Question: I am using Spring 4.
My form contains the following variables:
'''
@NotNull
@Email
private String email;
@NotNull
private String firstName;
@NotNull
private String lastName;
@Digits(fraction = 0, integer = 10)
private String phoneNo;
@NotNull
private String role;
'''
My controller:
'''
@Controller
@RequestMapping("/user")
public class UserController {
@RequestMapping(value = "/add", method = RequestMethod.POST)
public ModelAndView add(@ModelAttribute("user") @Valid UserBean user, BindingResult result) {
String message;
if (result.hasErrors() && user != null)
return new ModelAndView("userAdd");
else {
userService.addUser(user);
message = "Successfully added user";
}
return new ModelAndView("success", "message", message);
}
@RequestMapping(value = "/register")
public ModelAndView register(@ModelAttribute("user") UserBean user, BindingResult result) {
List<String> roles = new ArrayList<String>();
roles.add("Receiver");
roles.add("Resolver");
roles.add("Logger");
Map<String, List<String>> model = new HashMap<String, List<String>>();
model.put("roles", roles);
return new ModelAndView("userAdd", "model", model);
}
}
'''
My jsp:
'''
<c:url var="userAdd" value="user/add.do" />
<sf:form method="post" action="${userAdd}" modelAttribute="user">
<table>
<tr>
<td>First Name</td>
<td><sf:input path="firstName" /><br /> <sf:errors
path="firstName" cssClass="error" /></td>
</tr>
<tr>
<td>Last Name</td>
<td><sf:input path="lastName" /><br /> <sf:errors
path="lastName" cssClass="error" /></td>
</tr>
<tr>
<td>Email</td>
<td><sf:input path="email" /><br /> <sf:errors
path="email" cssClass="error" /></td>
</tr>
<tr>
<td>Phone No.</td>
<td><sf:input path="phoneNo" /><br /> <sf:errors
path="phoneNo" cssClass="error" /></td>
</tr>
<tr>
<td>Role</td>
<td><sf:select path="role" items="${model.roles}" /><br /> <sf:errors
path="role" cssClass="error" /></td>
</tr>
<tr>
<td><input type="submit" value="Submit" /></td>
</tr>
</table>
</sf:form>
'''
When I leave the the inputs blank, the form does not validate and does not throw any error. The 'BindingResult' does not have any errors in it.
My libraries are:

My 'dispatcher-serlvet.xml' is:
'''
<?xml version="1.0" encoding="UTF-8"?>
<beans xmlns="http://www.springframework.org/schema/beans"
xmlns:xsi="http://www.w3.org/2001/XMLSchema-instance" xmlns:context="http://www.springframework.org/schema/context"
xmlns:mvc="http://www.springframework.org/schema/mvc"
xsi:schemaLocation="http://www.springframework.org/schema/mvc http://www.springframework.org/schema/mvc/spring-mvc.xsd
http://www.springframework.org/schema/beans http://www.springframework.org/schema/beans/spring-beans.xsd
http://www.springframework.org/schema/context http://www.springframework.org/schema/context/spring-context.xsd">
<!-- Scans for annotated @Controllers in the classpath -->
<context:component-scan base-package="com.mj.cchp.controller">
<context:include-filter type="annotation"
expression="org.springframework.stereotype.Controller" />
</context:component-scan>
<bean id="myBeansValidator"
class="org.springframework.validation.beanvalidation.LocalValidatorFactoryBean" />
<mvc:annotation-driven validator="myBeansValidator" />
<bean id="viewResolver"
class="org.springframework.web.servlet.view.InternalResourceViewResolver">
<property name="prefix">
<value>/WEB-INF/pages/</value>
</property>
<property name="suffix">
<value>.jsp</value>
</property>
</bean>
</beans>
'''
My 'applicationContext' is:
'''
<?xml version="1.0" encoding="UTF-8"?>
<beans xmlns="http://www.springframework.org/schema/beans"
xmlns:xsi="http://www.w3.org/2001/XMLSchema-instance" xmlns:context="http://www.springframework.org/schema/context"
xsi:schemaLocation="http://www.springframework.org/schema/beans http://www.springframework.org/schema/beans/spring-beans.xsd
http://www.springframework.org/schema/context http://www.springframework.org/schema/context/spring-context.xsd">
<!-- Scans for annotated @Controllers in the classpath -->
<context:component-scan base-package="com.mj.cchp">
<context:exclude-filter type="annotation"
expression="org.springframework.stereotype.Controller" />
</context:component-scan>
<bean id="dataSource"
class="org.springframework.jdbc.datasource.DriverManagerDataSource">
<property name="driverClassName" value="com.ibm.db2.jcc.DB2Driver" />
<property name="url" value="jdbc:db2://172.16.2.181:60000/CCHP" />
<property name="username" value="db2inst1" />
<property name="password" value="db2inst1" />
</bean>
</beans>
'''
My 'web.xml' is:
'''
<?xml version="1.0" encoding="UTF-8"?>
<web-app xmlns:xsi="http://www.w3.org/2001/XMLSchema-instance"
xmlns="http://java.sun.com/xml/ns/javaee"
xsi:schemaLocation="http://java.sun.com/xml/ns/javaee http://java.sun.com/xml/ns/javaee/web-app_3_0.xsd"
id="WebApp_ID" version="3.0">
<display-name>CCHP</display-name>
<welcome-file-list>
<welcome-file>index.jsp</welcome-file>
</welcome-file-list>
<servlet>
<servlet-name>dispatcher</servlet-name>
<servlet-class>org.springframework.web.servlet.DispatcherServlet</servlet-class>
<load-on-startup>1</load-on-startup>
</servlet>
<servlet-mapping>
<servlet-name>dispatcher</servlet-name>
<url-pattern>/</url-pattern>
</servlet-mapping>
<context-param>
<param-name>contextConfigLocation</param-name>
<param-value>/WEB-INF/application-context.xml</param-value>
</context-param>
<!-- Creates the Spring Container shared by all Servlets and Filters -->
<listener>
<listener-class>org.springframework.web.context.ContextLoaderListener</listener-class>
</listener>
</web-app>
'''
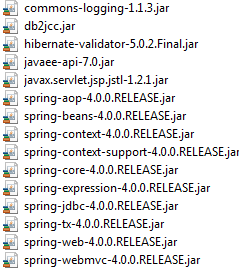
Answer: You need to add
'''
<bean id="myBeansValidator" class="org.springframework.validation.beanvalidation.LocalValidatorFactoryBean" />
'''
and
'''
<mvc:annotation-driven validator="myBeansValidator">
'''
and
'''
<!-- Hibernate Validator -->
<dependency>
<groupId>org.hibernate</groupId>
<artifactId>hibernate-validator</artifactId>
<version>4.2.0.Final</version>
</dependency>
'''
Should work!